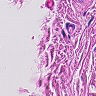
Metastatic tissue present: no